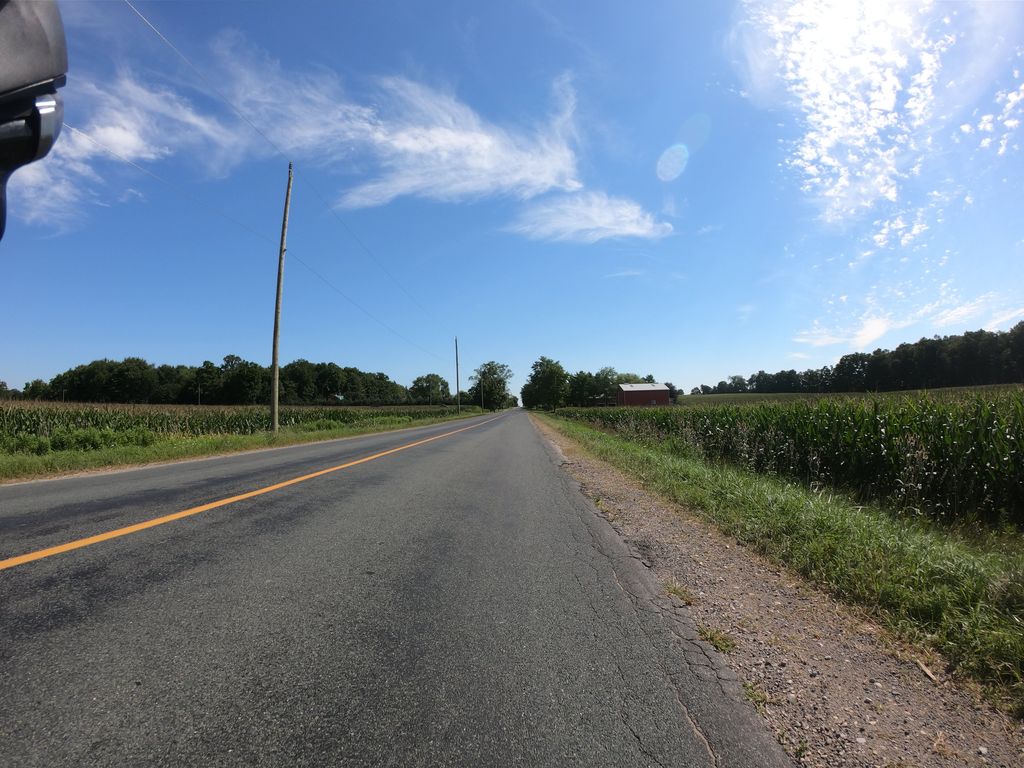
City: kitchener-waterloo